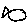
Label: fish